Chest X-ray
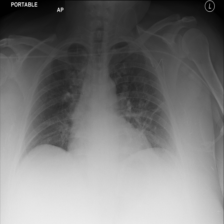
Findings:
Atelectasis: positive
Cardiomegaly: negative
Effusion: negative
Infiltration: negative
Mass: negative
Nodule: negative
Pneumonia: negative
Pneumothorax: negative
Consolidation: negative
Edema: negative
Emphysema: negative
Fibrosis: negative
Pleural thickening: negative
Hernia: negative